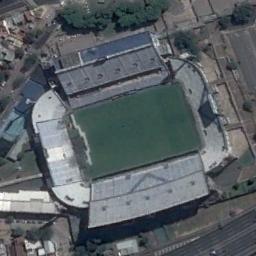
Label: stadium